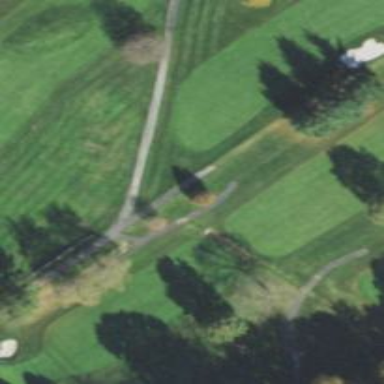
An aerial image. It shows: Service road designated as golf cart path.